Field crop: maize
Growth stage: 2
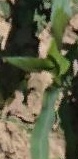
Species: maize